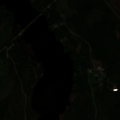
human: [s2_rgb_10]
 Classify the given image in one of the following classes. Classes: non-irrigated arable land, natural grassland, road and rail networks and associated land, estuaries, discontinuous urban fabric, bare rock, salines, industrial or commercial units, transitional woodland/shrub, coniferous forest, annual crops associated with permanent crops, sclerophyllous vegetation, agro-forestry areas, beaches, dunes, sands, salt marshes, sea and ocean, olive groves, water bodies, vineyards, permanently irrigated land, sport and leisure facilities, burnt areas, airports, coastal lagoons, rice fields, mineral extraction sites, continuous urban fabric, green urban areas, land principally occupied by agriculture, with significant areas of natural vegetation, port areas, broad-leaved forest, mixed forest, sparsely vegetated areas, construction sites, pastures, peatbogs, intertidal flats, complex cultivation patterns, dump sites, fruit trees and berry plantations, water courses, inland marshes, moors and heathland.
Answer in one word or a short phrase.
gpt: coniferous forest, mixed forest, transitional woodland/shrub, water courses